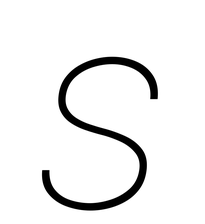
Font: Roboto-Italic_Thin_Italic